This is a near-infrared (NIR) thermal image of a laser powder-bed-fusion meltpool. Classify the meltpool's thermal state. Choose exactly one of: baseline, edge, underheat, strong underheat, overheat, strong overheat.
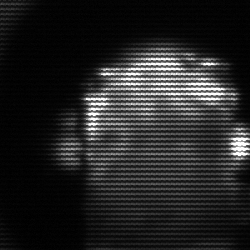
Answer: baseline